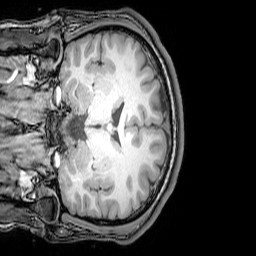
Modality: T1w
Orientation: coronal
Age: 22
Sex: male
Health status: healthy
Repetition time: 0.081 s
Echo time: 0.037 s